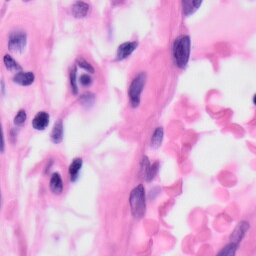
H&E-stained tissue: Skin